Question: From my research and understanding, the ContextMenuStrip is supposed to be the successor to the ContextMenu and, in the spirit of keeping my code updated and sound, I set out to replace one such instance of a ContextMenu.
Previously, to give a MenuItem a sub-menu of items with click handlers, I was doing something like:
'''
MenuItem[] clearMenu = {
new MenuItem("All", clear_all_click),
new MenuItem("Text", clear_text_click),
new MenuItem("Images", clear_images_click),
new MenuItem("Audio", clear_audio_click)
};
notifyIcon.ContextMenu.MenuItems.Add(new MenuItem("Clear", clearMenu));
'''

I'm not sure if I'm missing something simple, but how do I achieve similar functionality with a ContextMenuStrip? There is no overloaded constructor for the ToolStripMenuItem that lets you add an array of itself to form a sub-menu. There also isn't a way to add items based on selecting a specific item index from the ContextMenuStrip, like:
'''
notifyIcon.ContextMenuStrip.Items["Clear"].Add
'''
There is a constructor that let's you instantiate, presumably, a sub-menu with an array of ToolStripItem(s), but it's an abstract class so you can't call it directly.
Thoughts? Or am I not seeing the forest through the trees.
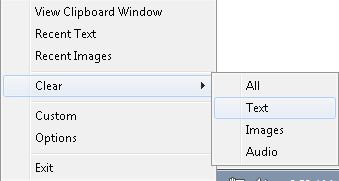
Answer: You can do exactly what you want. But to access via keyname, you must set the name:
'''
ToolStripItem[] newItems = {
new ToolStripMenuItem("All", null, DoThis),
new ToolStripMenuItem("Text", null, DoThis)
};
this.contextMenuStrip1.Items.Add(new ToolStripMenuItem("Clear", null, newItems) {Name="Clear"});
var clearItem = this.contextMenuStrip1.Items["Clear"] as ToolStripMenuItem;
'''